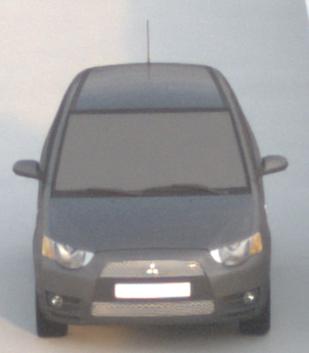
Make: Mitsubishi
Model: Colt 1.1
Detailed model: Colt (VI)
Model produced from: 2008/11
Model produced until: 2010/10
Doors: 3
Color: gray
Road condition: dry road
Daytime: sunrise or sunset
Contrast: low contrast